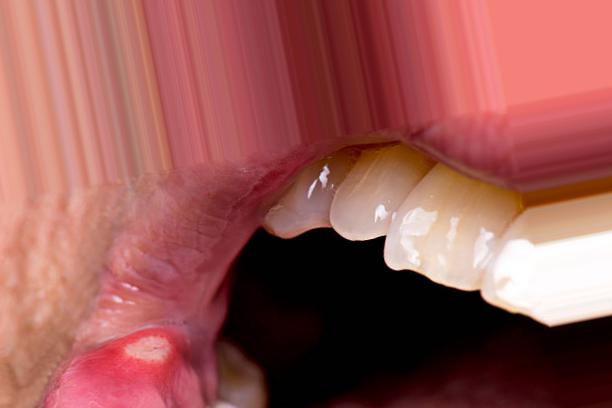
Condition: Mouth Ulcer